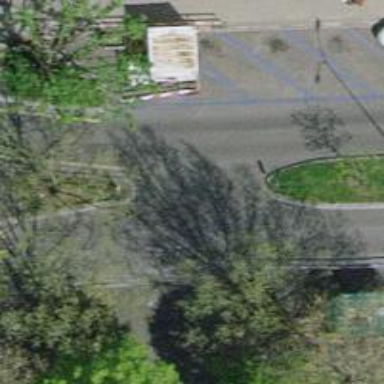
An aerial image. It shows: Residential road with asphalt surface and no sidewalk.